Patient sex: M
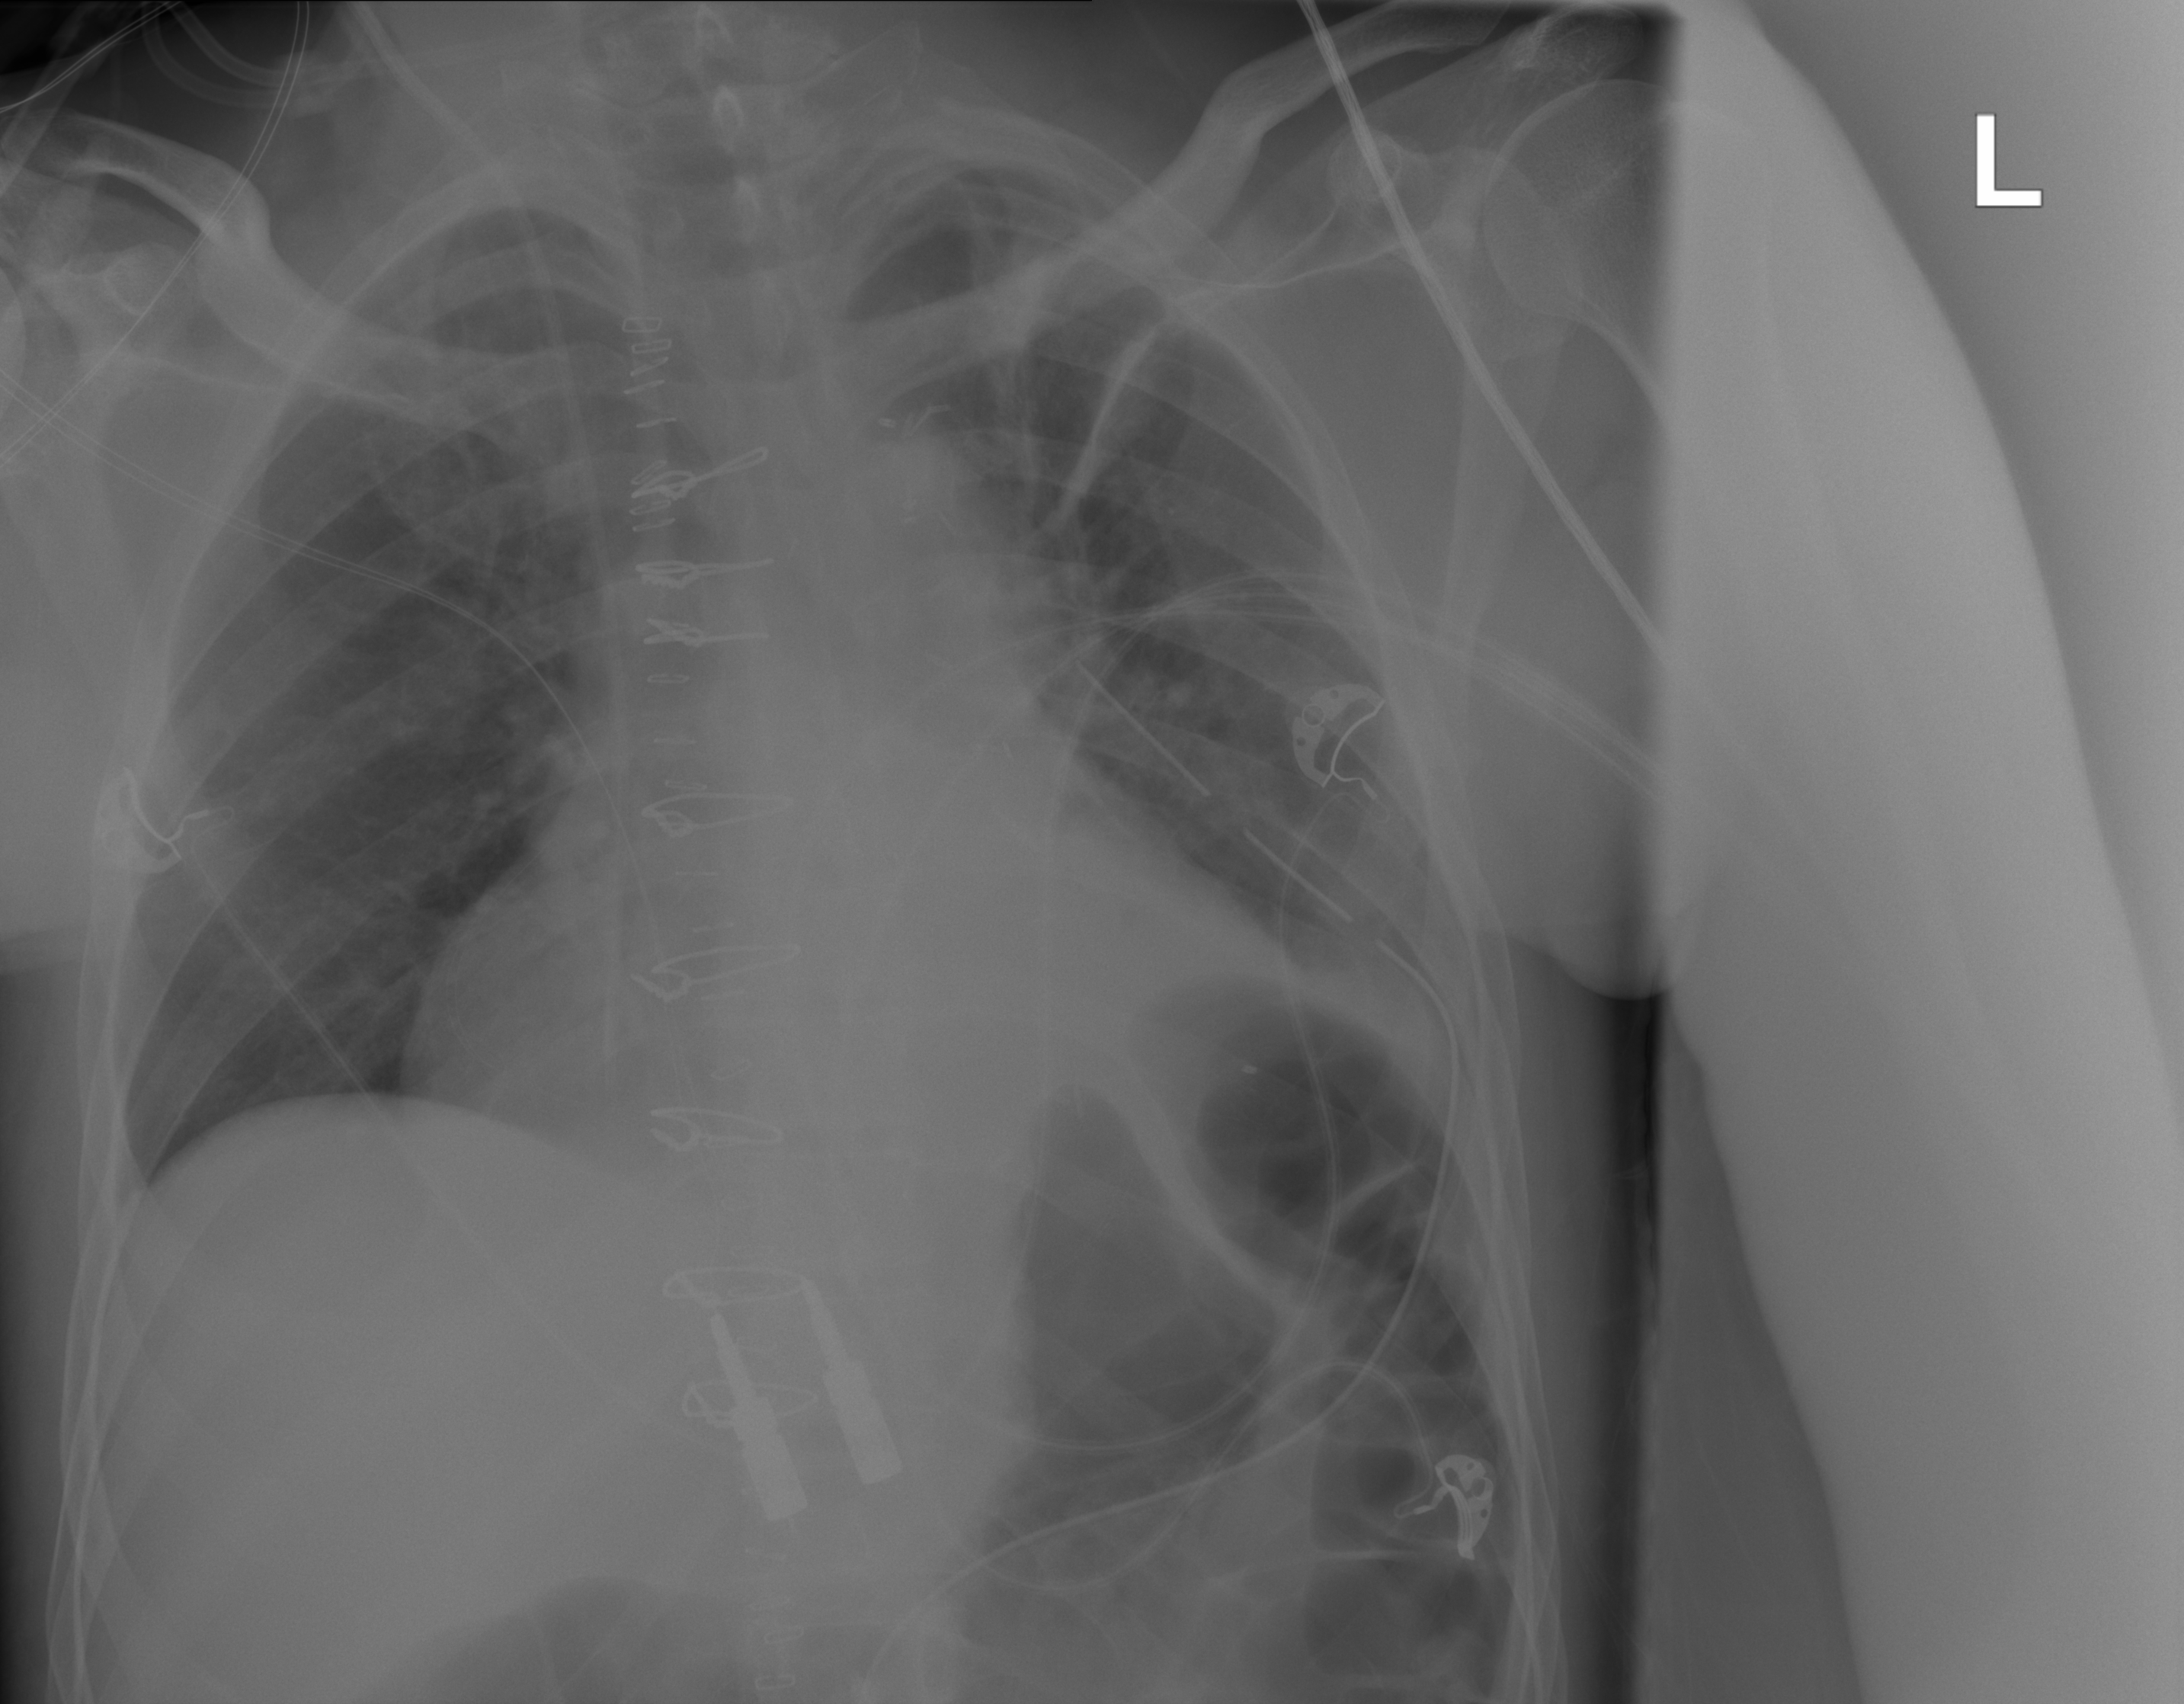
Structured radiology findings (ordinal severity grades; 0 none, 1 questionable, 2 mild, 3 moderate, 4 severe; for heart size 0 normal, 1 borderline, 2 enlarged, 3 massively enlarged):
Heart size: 2
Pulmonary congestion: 0
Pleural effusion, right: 0
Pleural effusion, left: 2
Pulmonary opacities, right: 0
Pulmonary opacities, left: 0
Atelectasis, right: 0
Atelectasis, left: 2